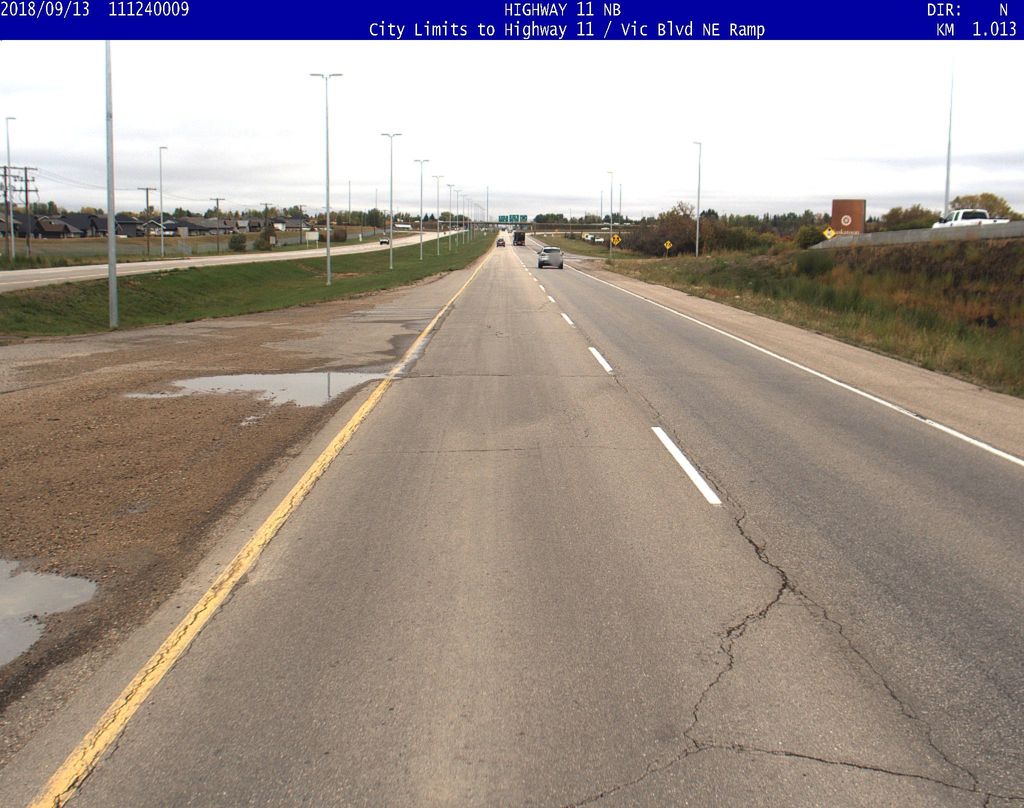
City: saskatoon